Aerial crown-view tile of a tropical tree (Barro Colorado Island, Panama), acquired 20250217:
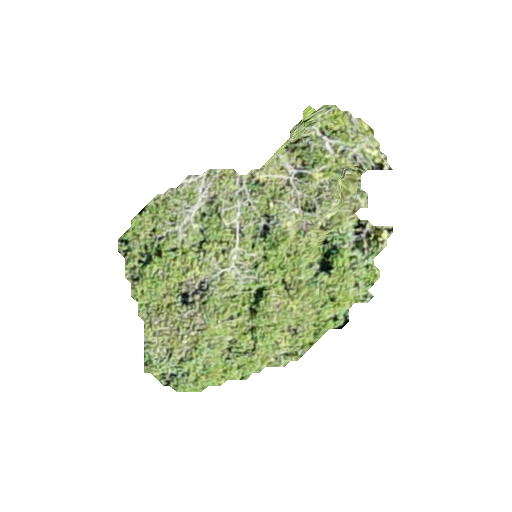
Species: Spondias mombin
GBIF accepted scientific name: Spondias mombin
Crown area: 72.393 m²